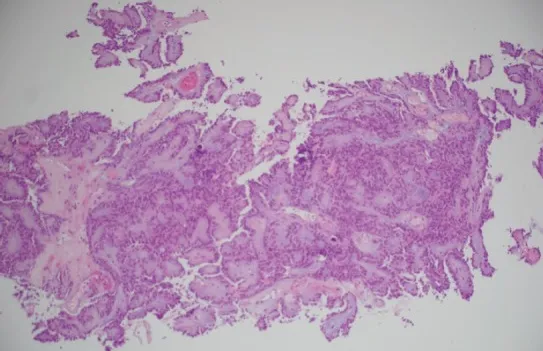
A histopathological exam confirming papillary RCC.
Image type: pathology (h&e)